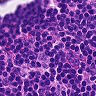
Metastatic tissue present: no